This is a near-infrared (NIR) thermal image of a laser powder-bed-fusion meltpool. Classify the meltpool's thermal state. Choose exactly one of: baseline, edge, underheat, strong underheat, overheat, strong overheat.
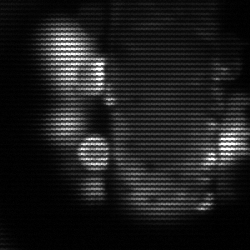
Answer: strong underheat